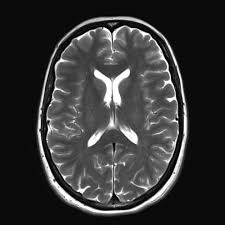
Label: notumor